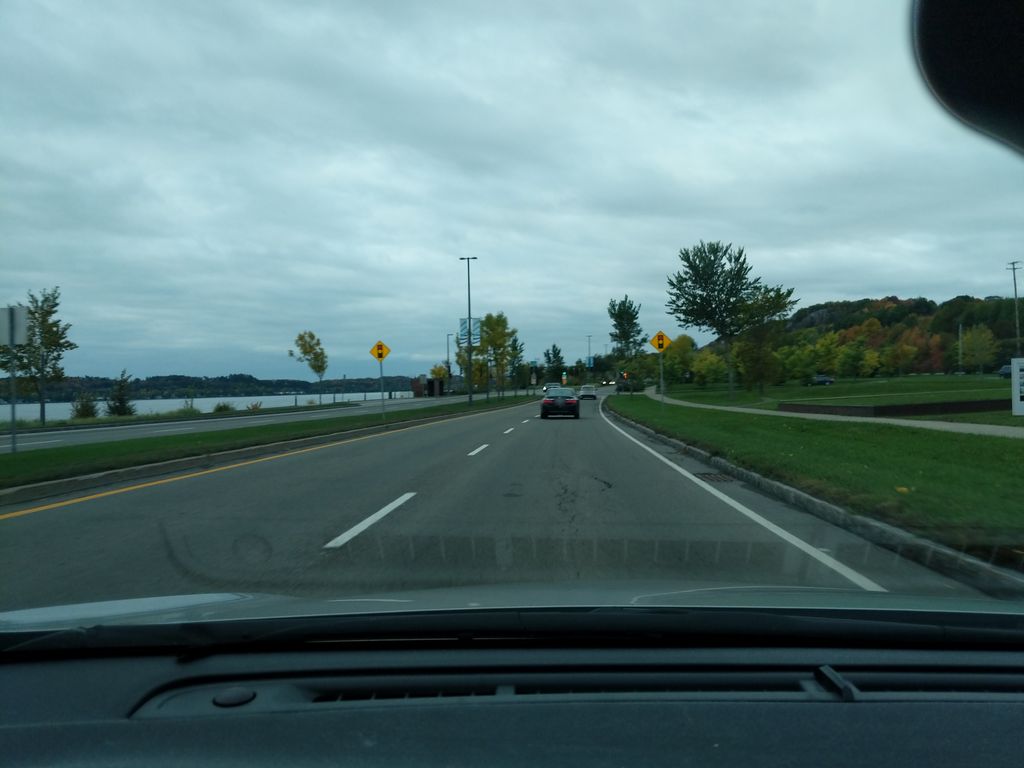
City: quebec_city